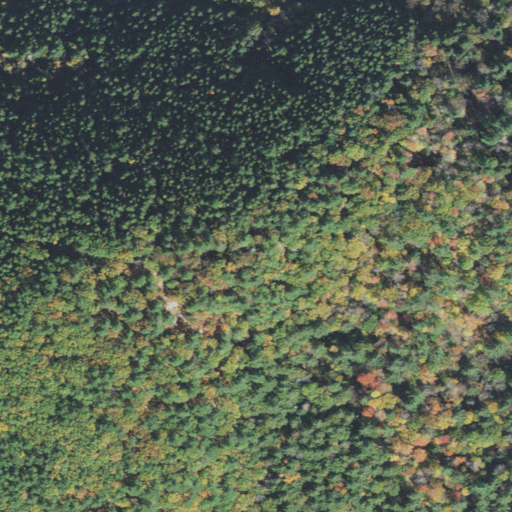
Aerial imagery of mountain in Vermont named Bald Mountain containing mixed forest, evergreen forest, and deciduous forest